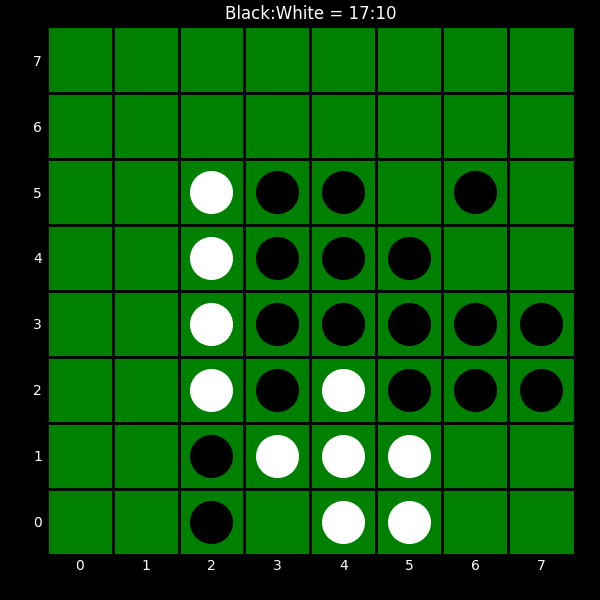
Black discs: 17
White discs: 10